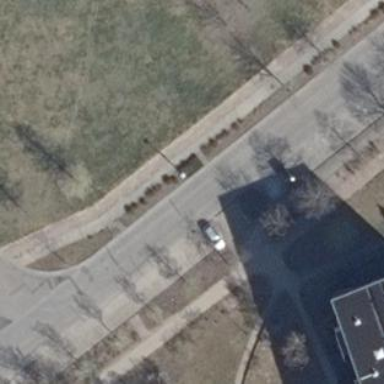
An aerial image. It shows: Street-side parking area.